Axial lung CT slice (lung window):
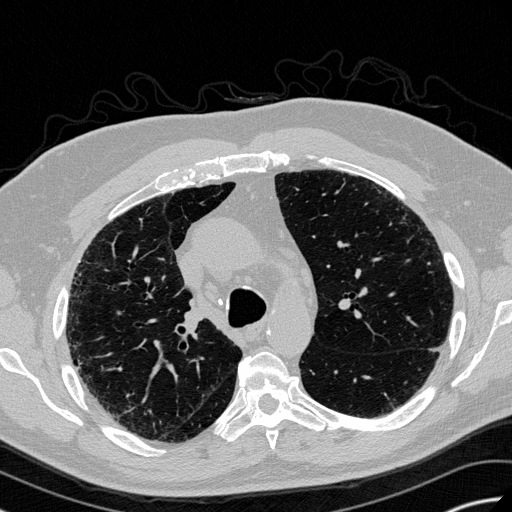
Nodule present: no